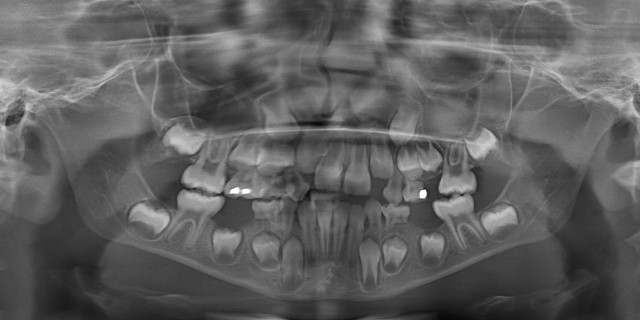
adult